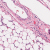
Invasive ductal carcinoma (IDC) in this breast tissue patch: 1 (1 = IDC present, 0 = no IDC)